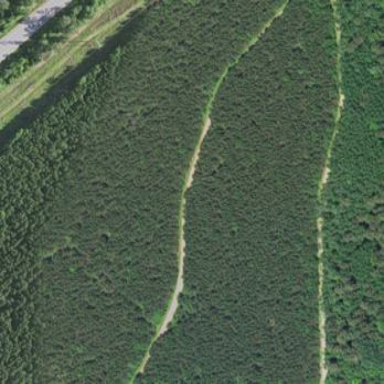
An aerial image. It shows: Evergreen needle-leaved forest with plantation.